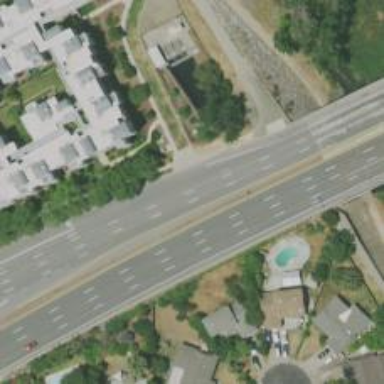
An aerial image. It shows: This image shows trunk highway that functions as expressway.